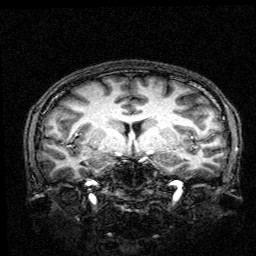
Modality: T1w
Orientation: sagittal
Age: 26
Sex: male